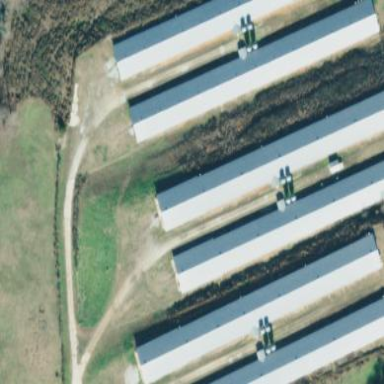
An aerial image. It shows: Poultry house.